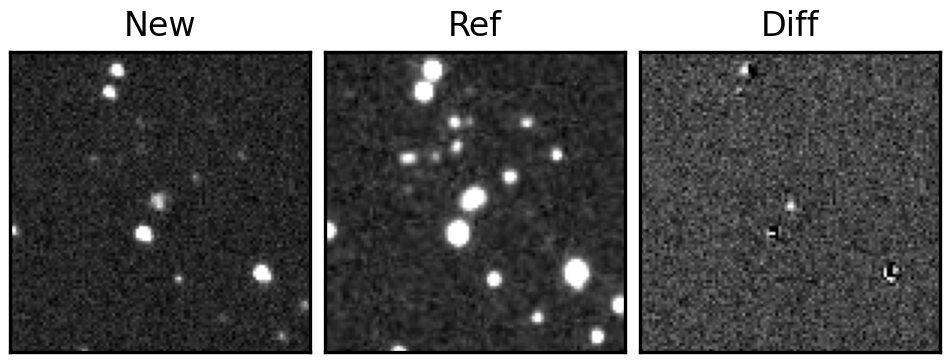
Label: real